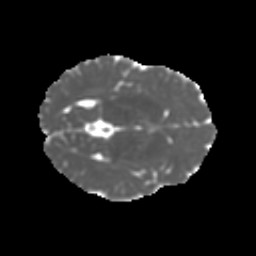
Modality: MD
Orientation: axial
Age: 11
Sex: female
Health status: ill
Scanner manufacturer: ge
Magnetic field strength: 3 T
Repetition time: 6.752 s
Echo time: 0.079 s